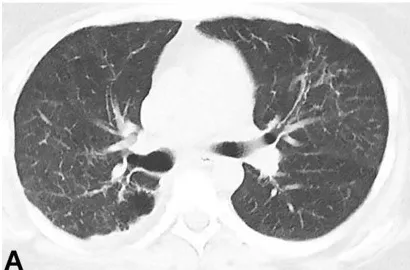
Chest CT. Axial plane.
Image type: radiology (ct)